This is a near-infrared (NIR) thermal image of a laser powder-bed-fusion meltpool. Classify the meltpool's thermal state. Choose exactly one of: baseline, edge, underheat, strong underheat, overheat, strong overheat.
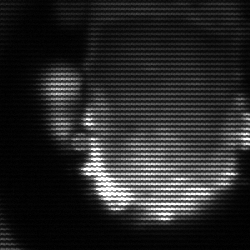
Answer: baseline